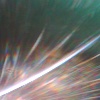
Label: sunburn